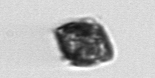
Label: Kryptoperidinium_triquetrum